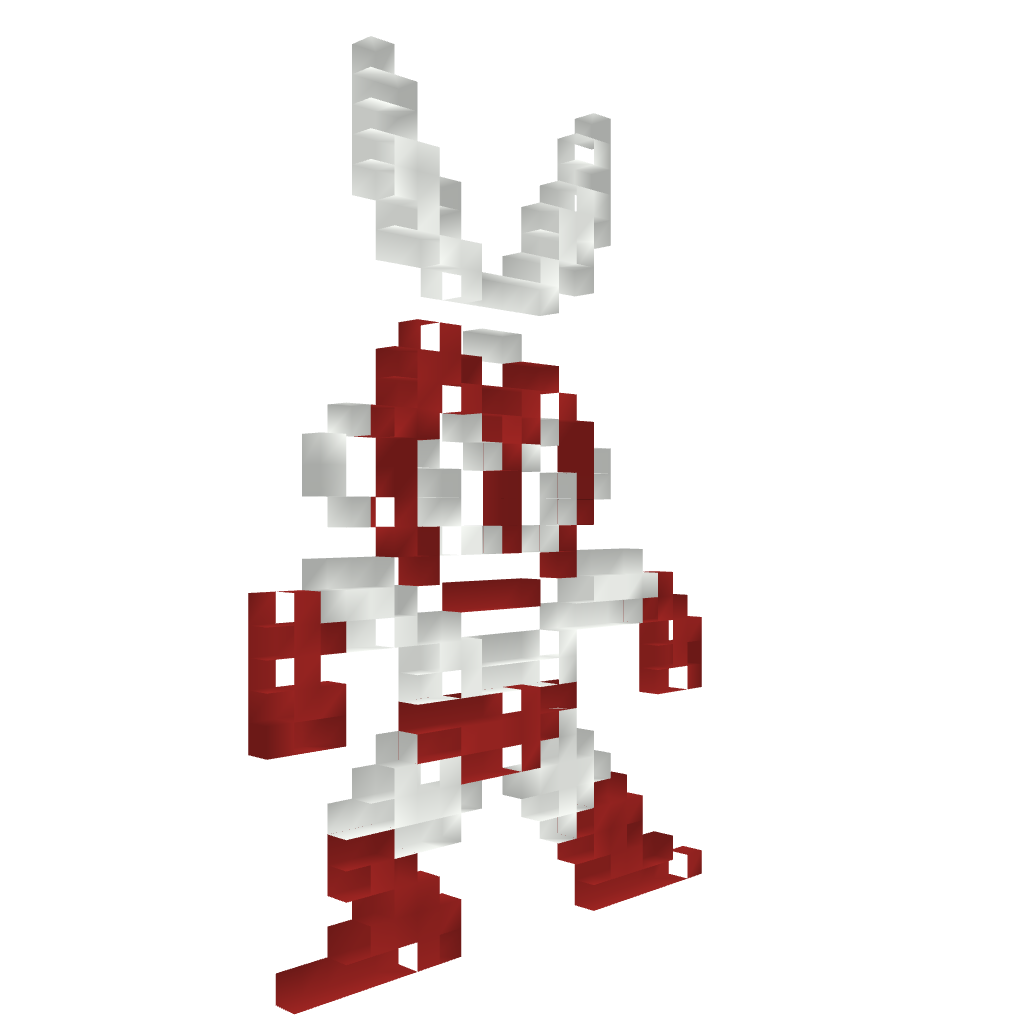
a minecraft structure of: Cutman (ErnieCIII)